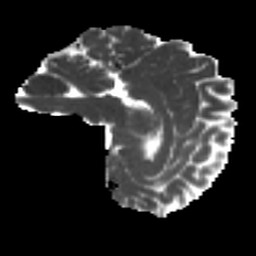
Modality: MD
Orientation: sagittal
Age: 30
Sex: male
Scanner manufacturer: ge
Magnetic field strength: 3 T
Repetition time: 7.8 s
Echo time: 0.0607 s